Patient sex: F
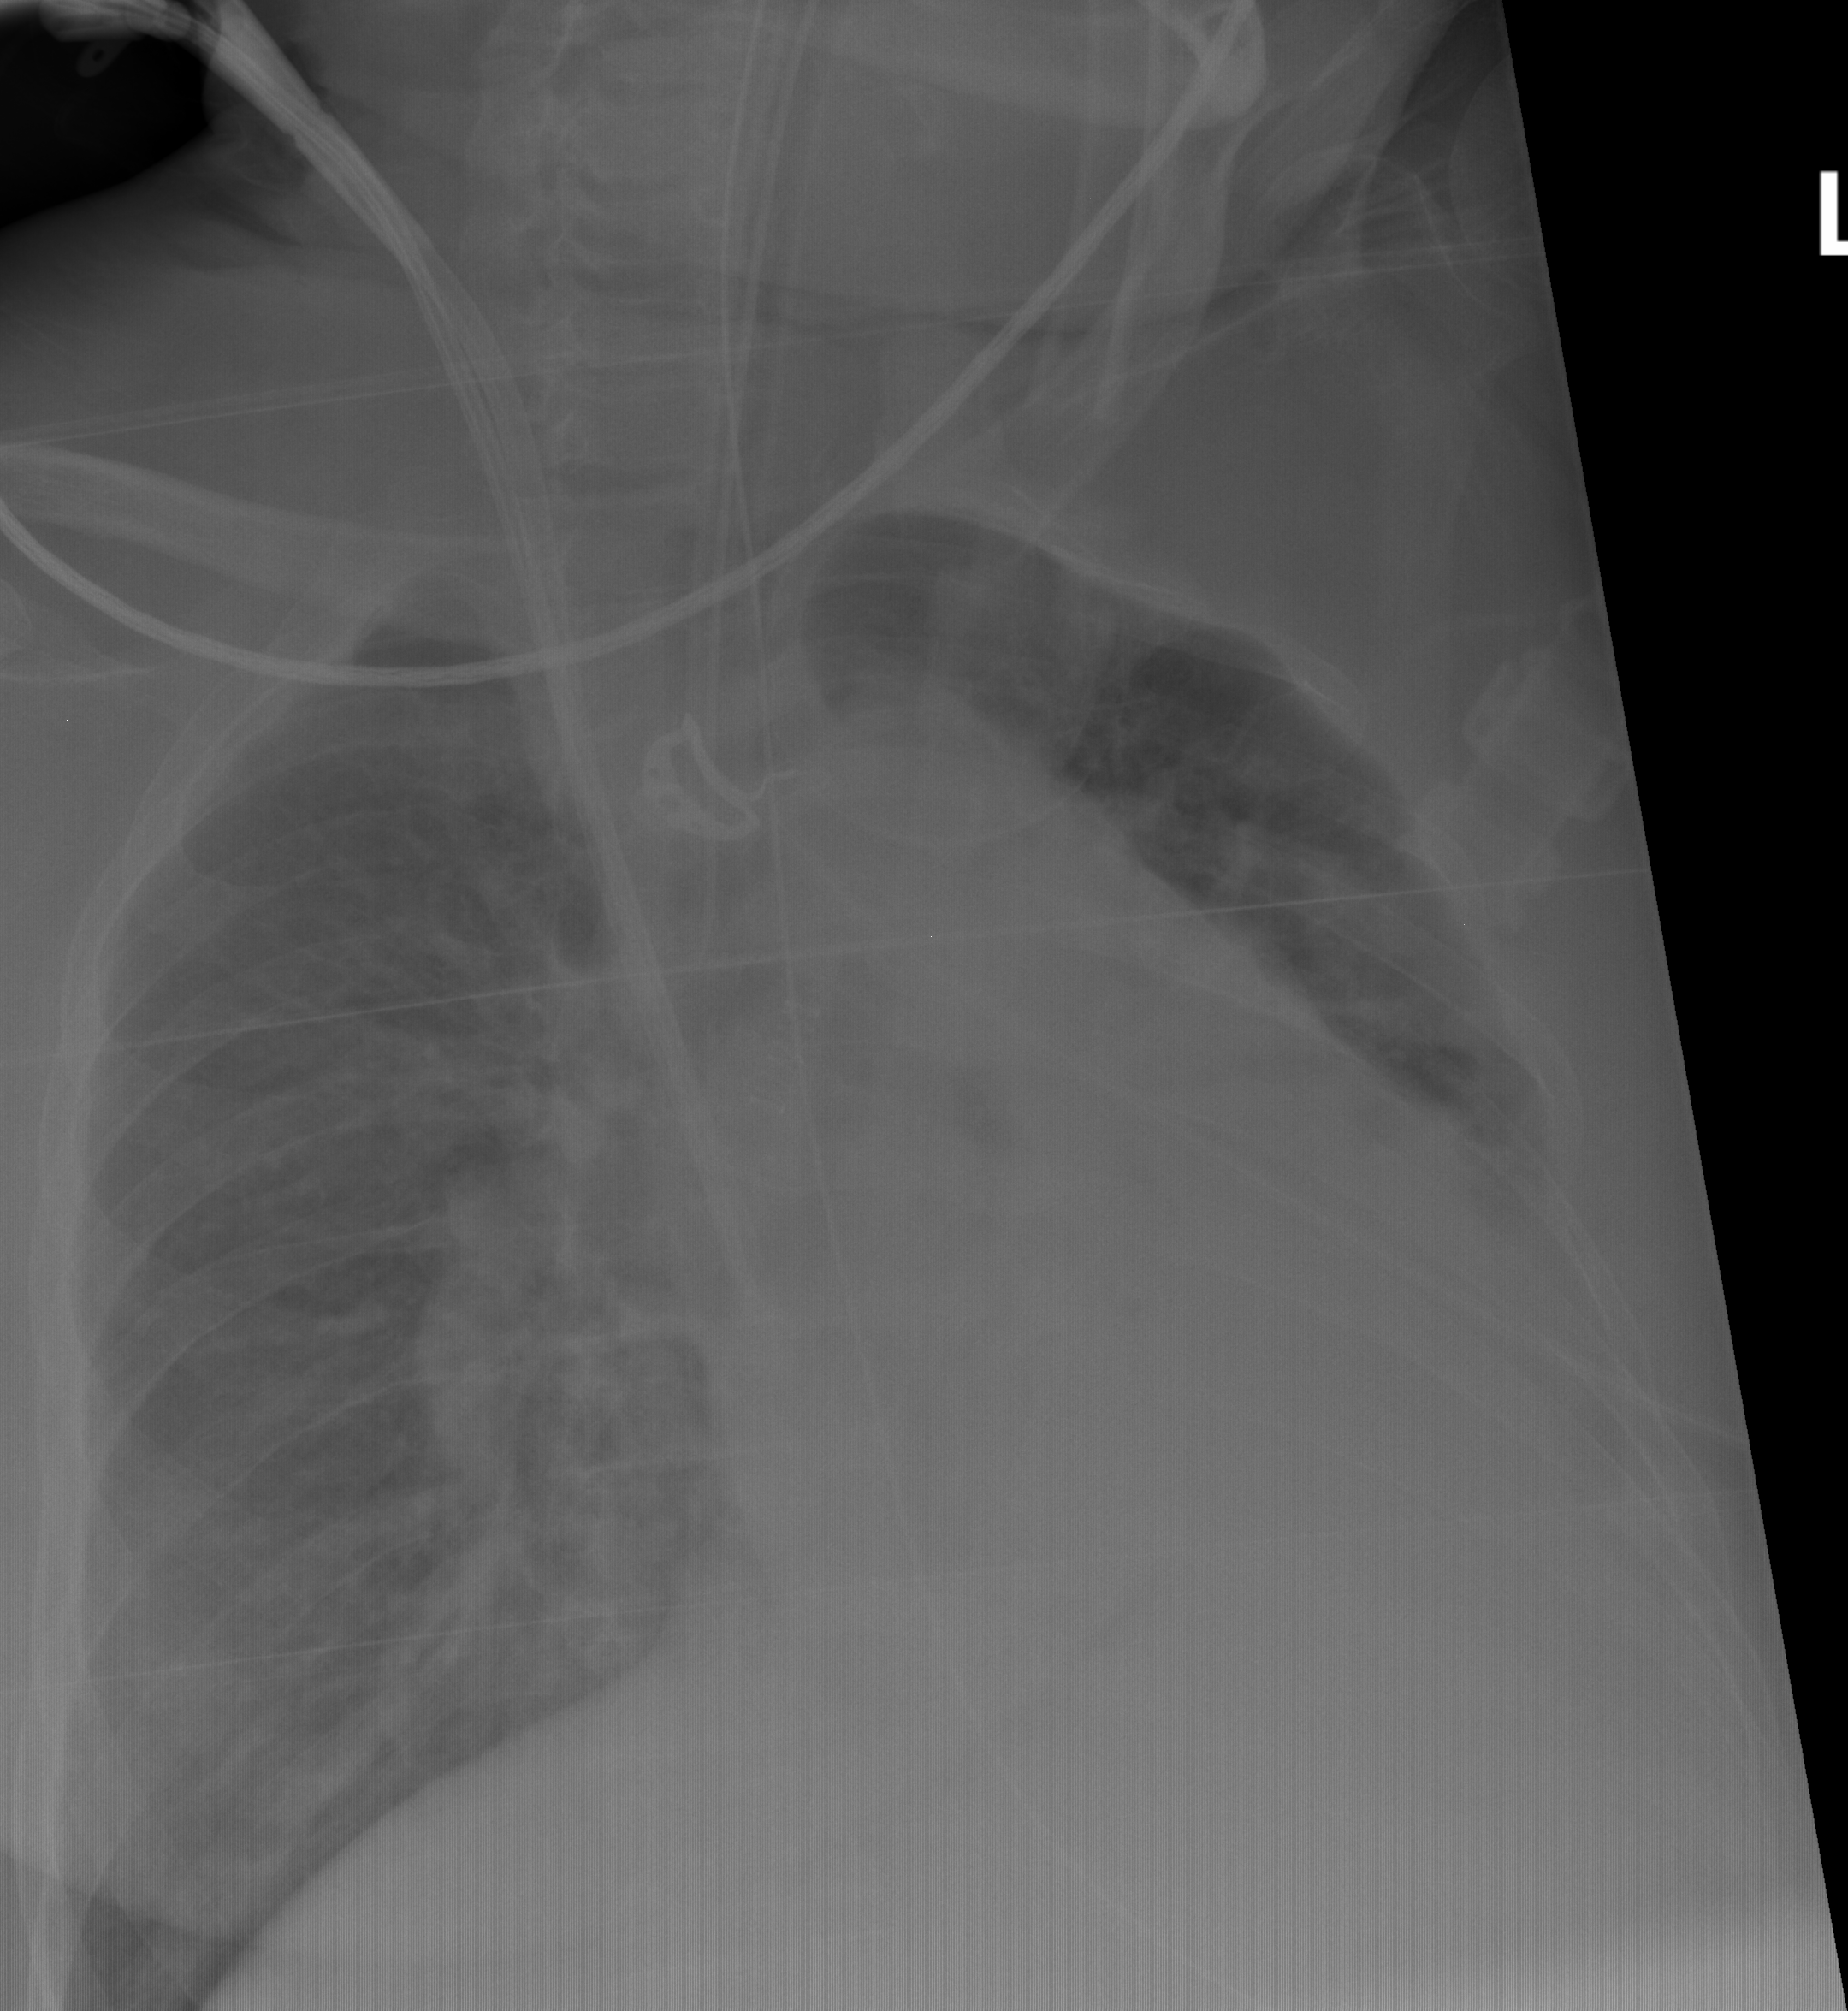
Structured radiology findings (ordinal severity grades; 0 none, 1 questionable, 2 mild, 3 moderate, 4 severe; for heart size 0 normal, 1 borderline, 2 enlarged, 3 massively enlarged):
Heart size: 1
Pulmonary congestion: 2
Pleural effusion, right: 0
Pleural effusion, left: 0
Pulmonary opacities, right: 2
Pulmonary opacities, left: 2
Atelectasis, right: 0
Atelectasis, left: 0